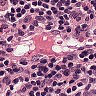
Metastatic tissue present: no